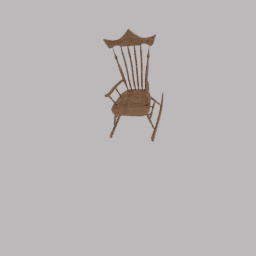
Label: furniture